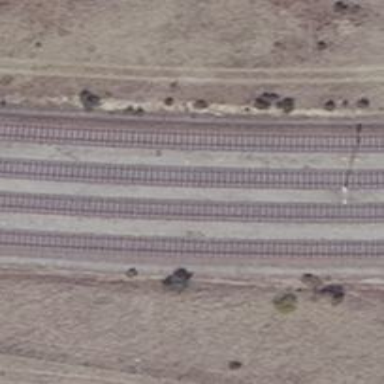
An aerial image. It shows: Rail yard with electrified contact lines for the railway.